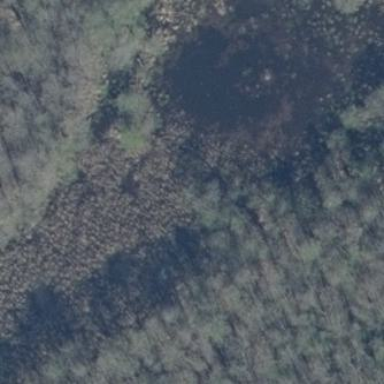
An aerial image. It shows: Marshy wetland area.